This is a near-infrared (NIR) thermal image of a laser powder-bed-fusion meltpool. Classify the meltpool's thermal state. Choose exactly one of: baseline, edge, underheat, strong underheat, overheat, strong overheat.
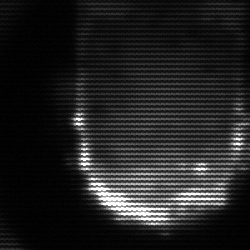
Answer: baseline